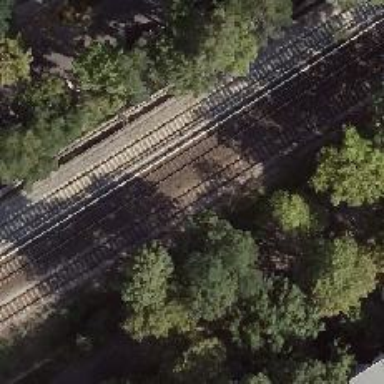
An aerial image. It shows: Railway milestone.